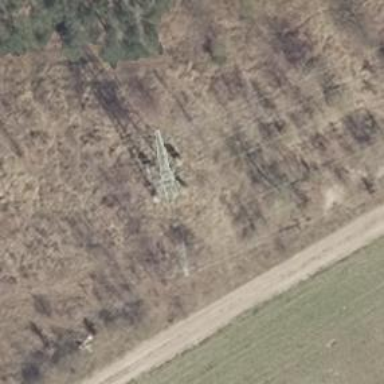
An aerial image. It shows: Power tower.